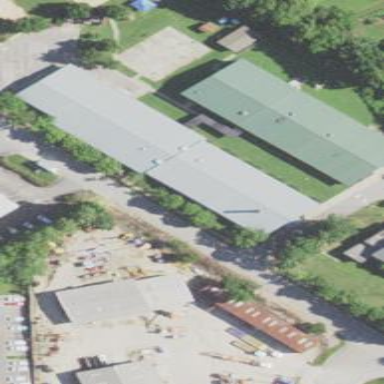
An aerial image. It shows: Commercial building.